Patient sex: F
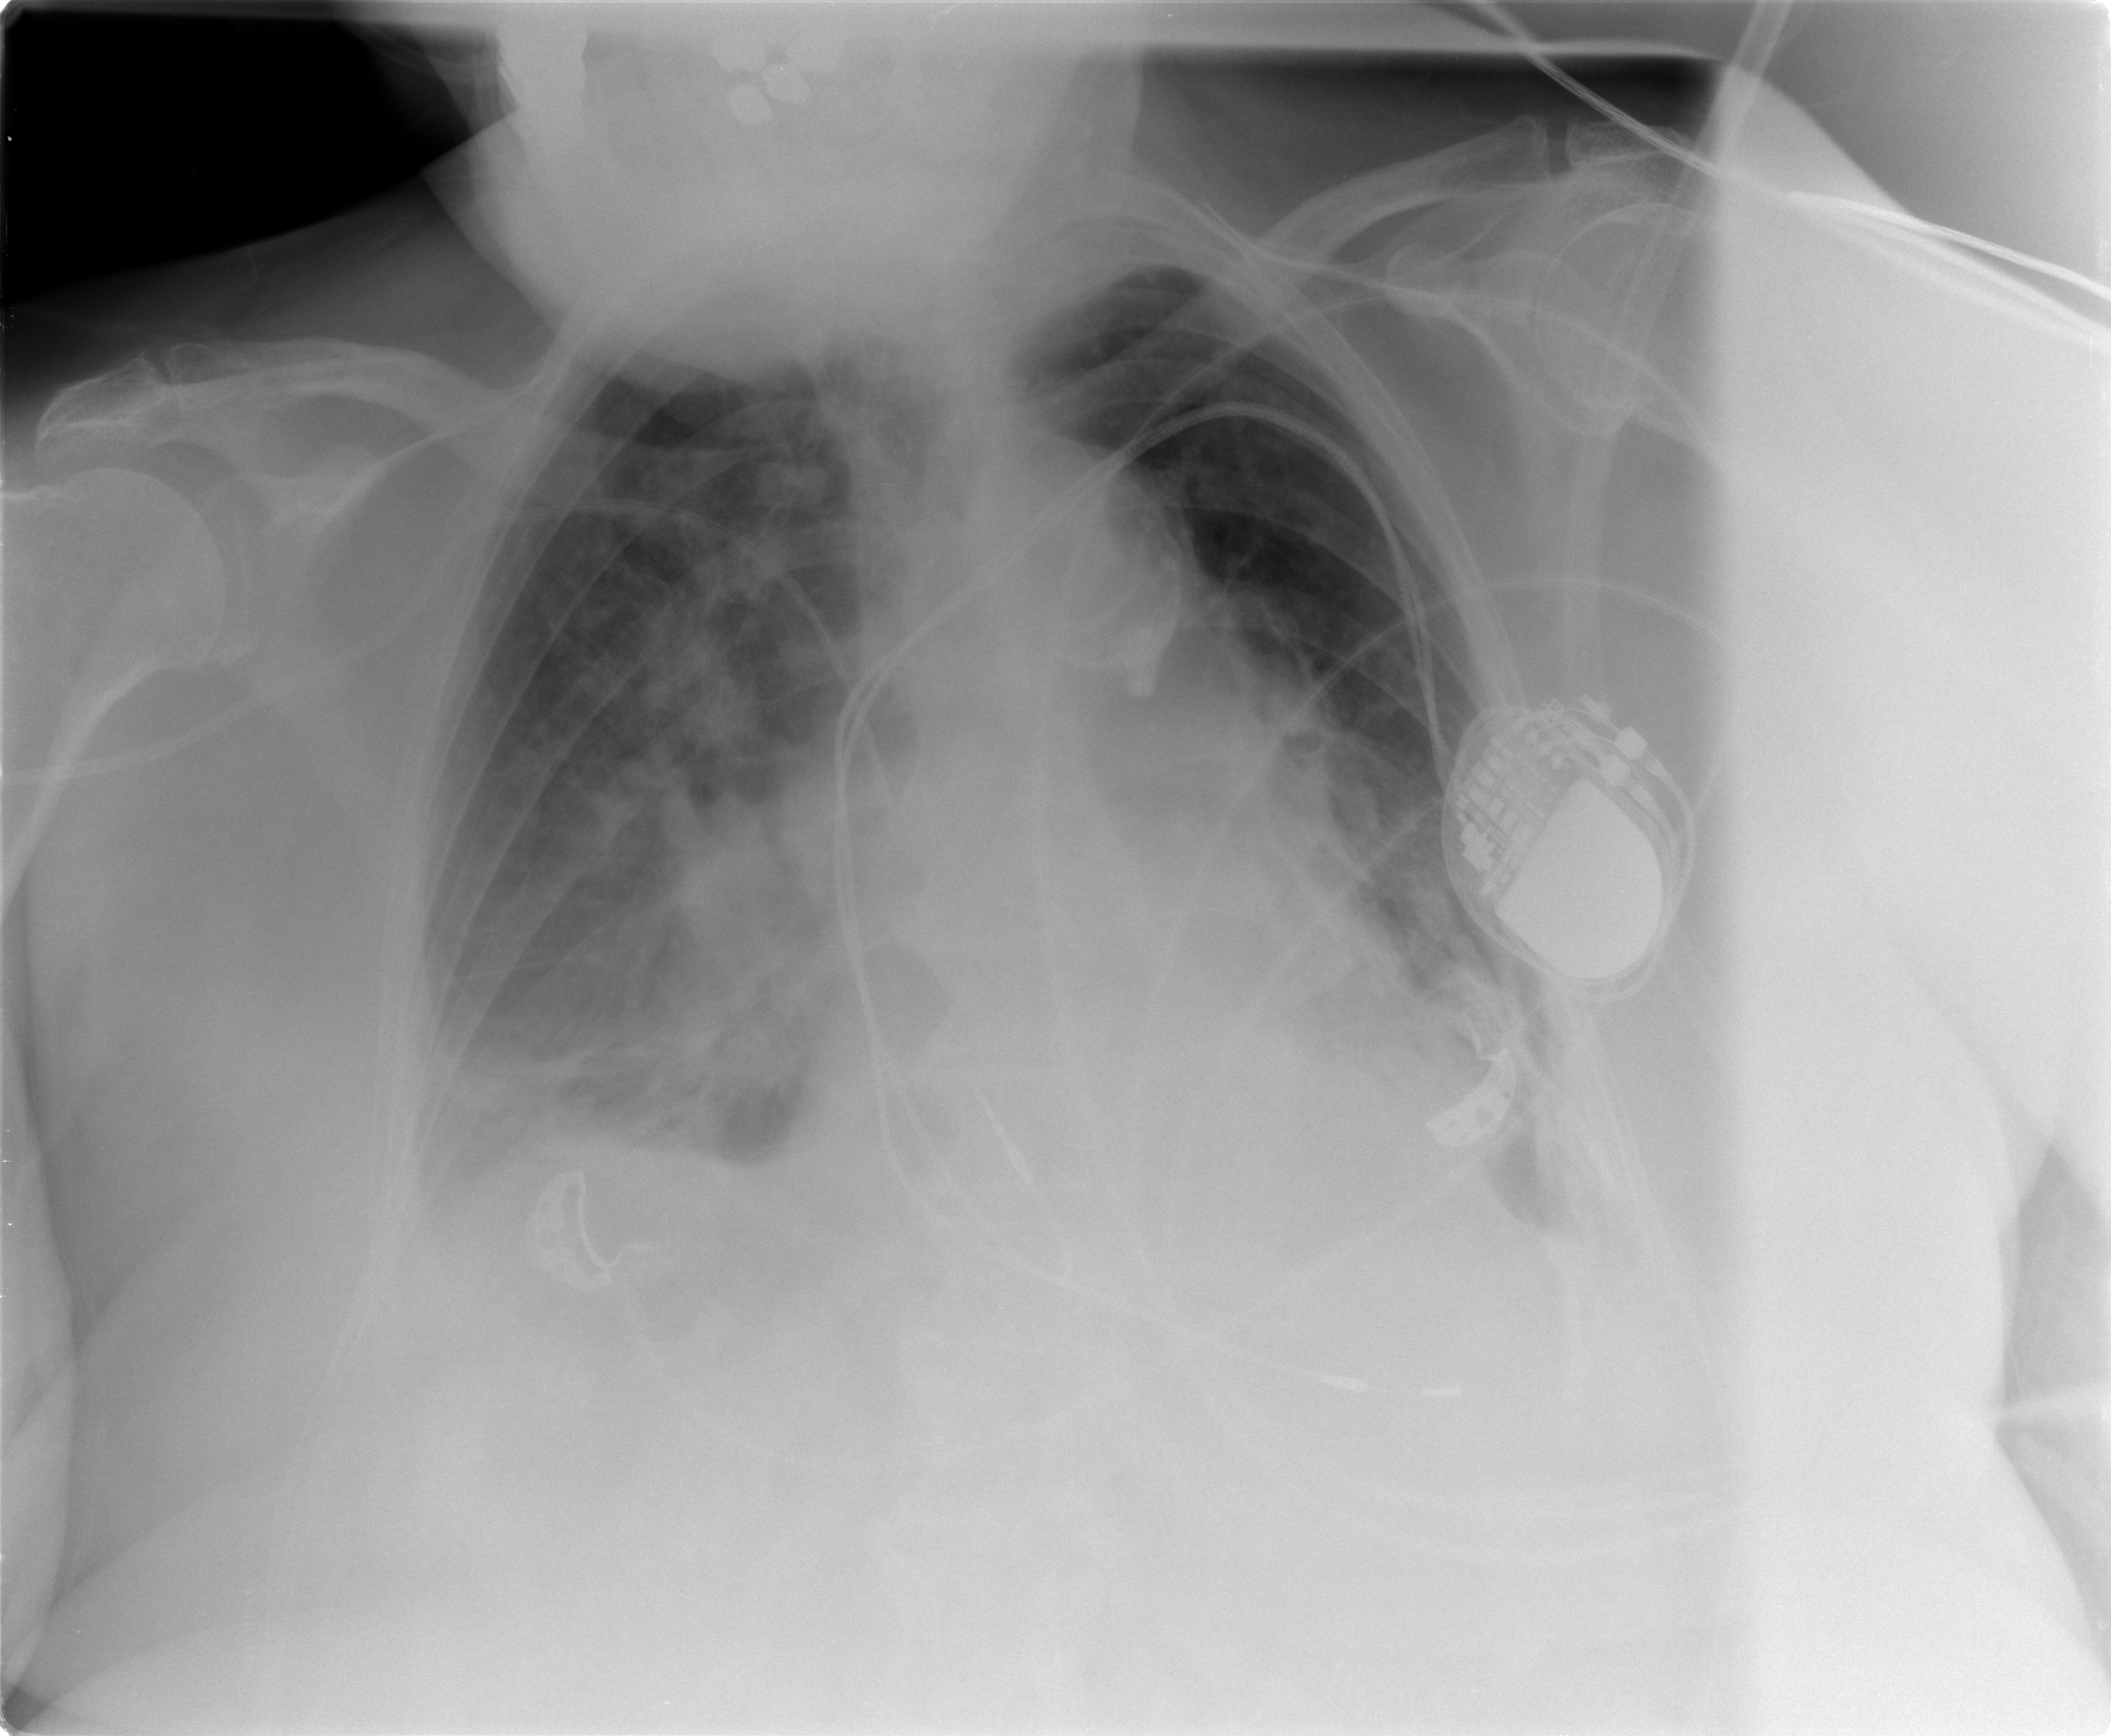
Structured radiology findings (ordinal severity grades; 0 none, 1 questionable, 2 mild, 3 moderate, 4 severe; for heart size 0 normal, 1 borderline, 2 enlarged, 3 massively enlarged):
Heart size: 2
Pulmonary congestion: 3
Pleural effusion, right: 2
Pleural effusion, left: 2
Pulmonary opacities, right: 2
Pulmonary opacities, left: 2
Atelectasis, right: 2
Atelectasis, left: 2